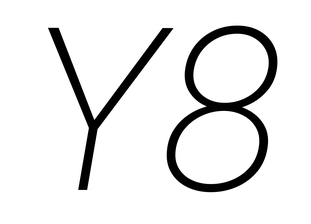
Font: Roboto-Italic_ExtraLight_Italic